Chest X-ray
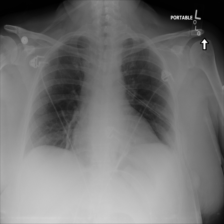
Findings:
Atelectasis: negative
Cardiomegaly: negative
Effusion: negative
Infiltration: negative
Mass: negative
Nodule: negative
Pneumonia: negative
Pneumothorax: negative
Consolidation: positive
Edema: negative
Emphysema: negative
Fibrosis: negative
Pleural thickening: negative
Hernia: negative